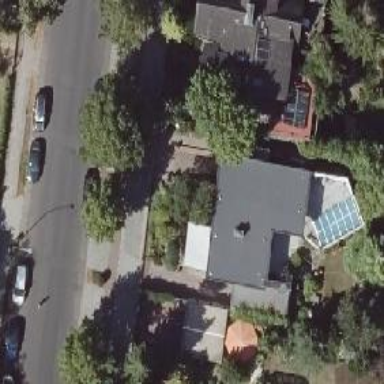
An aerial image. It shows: Detached building with skillion roof shape.